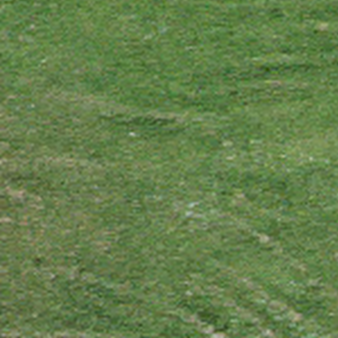
Label: other